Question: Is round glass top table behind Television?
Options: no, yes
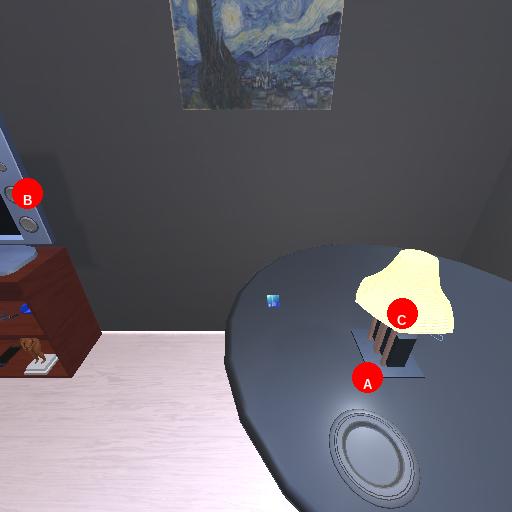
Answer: no